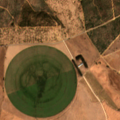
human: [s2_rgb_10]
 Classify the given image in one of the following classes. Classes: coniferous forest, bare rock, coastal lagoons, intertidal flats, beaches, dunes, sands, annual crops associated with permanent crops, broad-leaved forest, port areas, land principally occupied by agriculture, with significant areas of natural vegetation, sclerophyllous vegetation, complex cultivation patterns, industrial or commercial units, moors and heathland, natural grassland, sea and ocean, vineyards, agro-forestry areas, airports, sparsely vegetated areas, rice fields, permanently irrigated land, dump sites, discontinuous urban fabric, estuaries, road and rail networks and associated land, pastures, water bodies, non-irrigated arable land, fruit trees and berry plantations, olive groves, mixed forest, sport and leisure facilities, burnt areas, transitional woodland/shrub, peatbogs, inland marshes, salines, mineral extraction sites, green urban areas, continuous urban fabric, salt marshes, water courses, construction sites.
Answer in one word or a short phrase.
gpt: non-irrigated arable land, permanently irrigated land, complex cultivation patterns, agro-forestry areas, transitional woodland/shrub